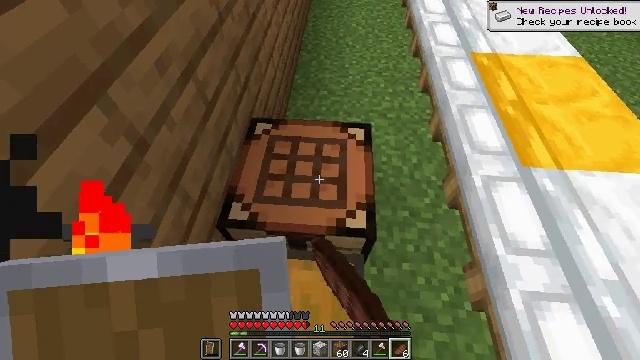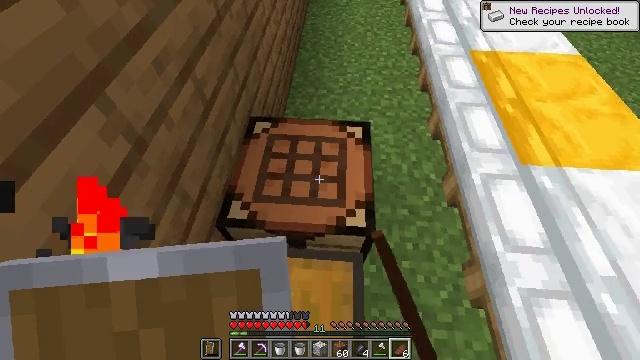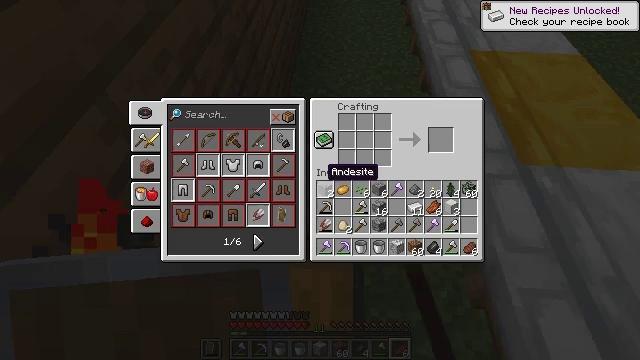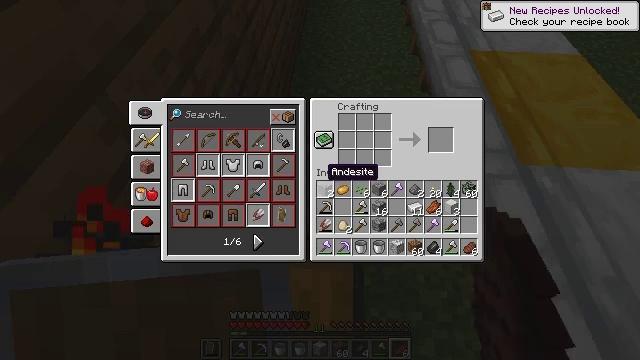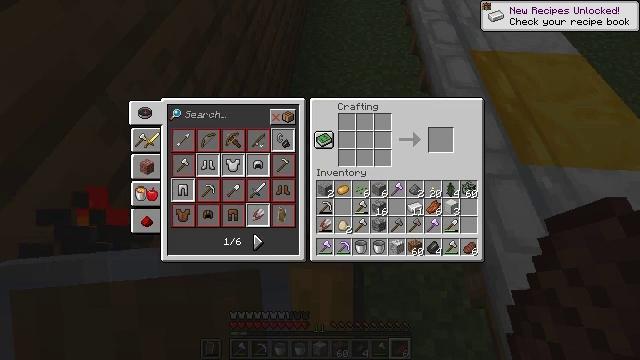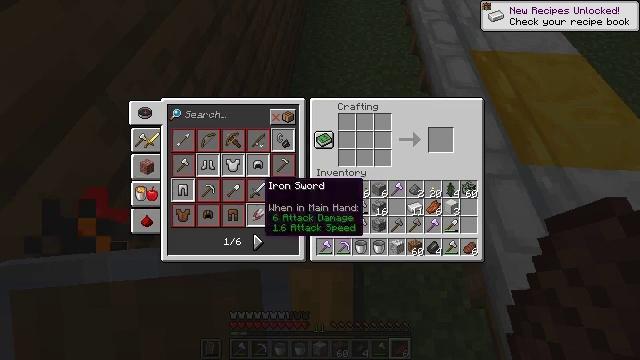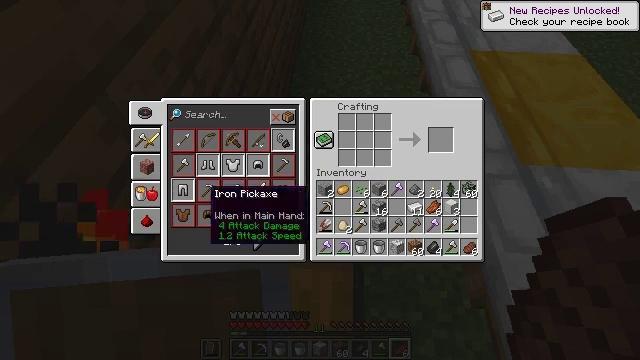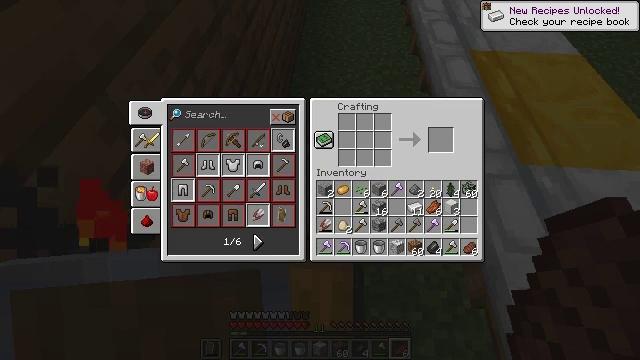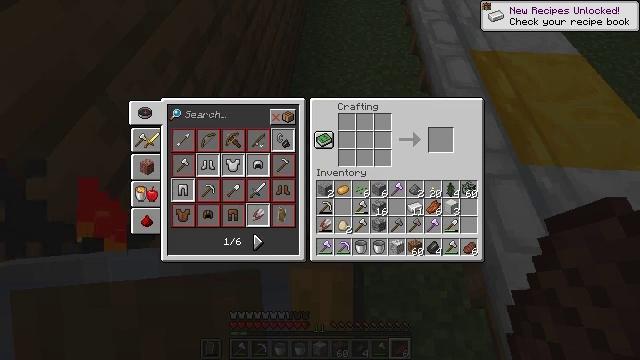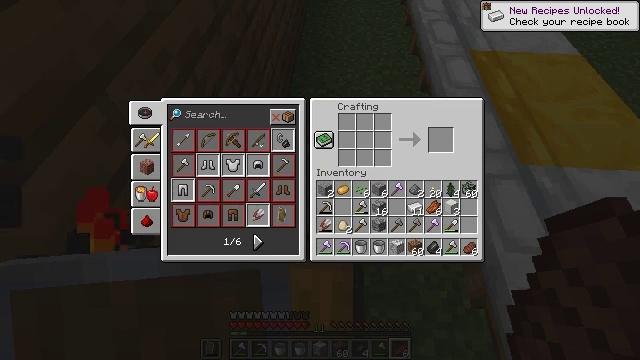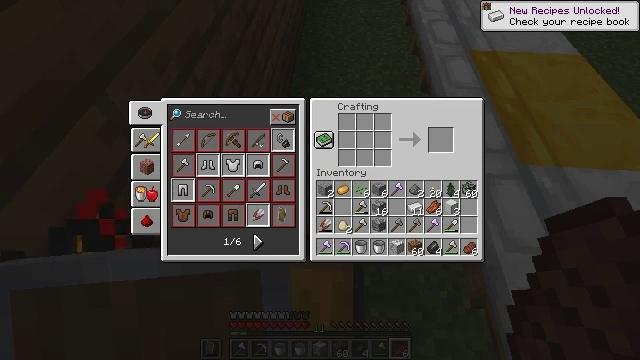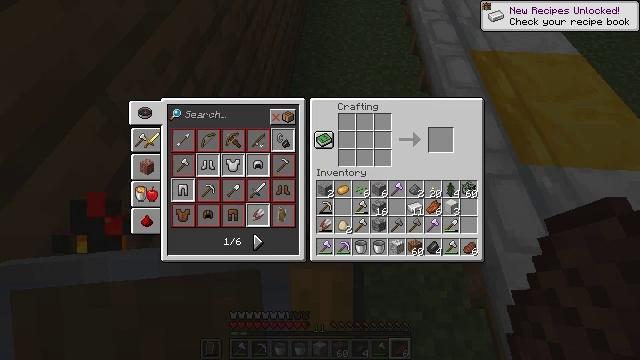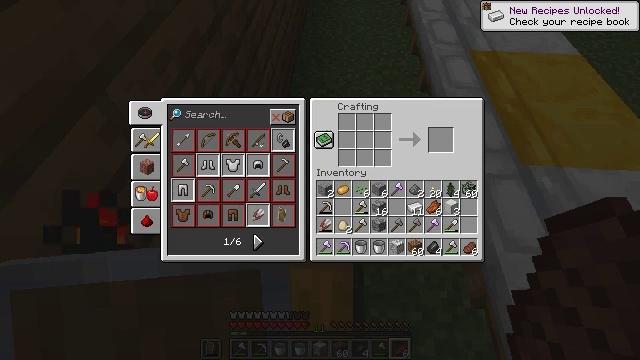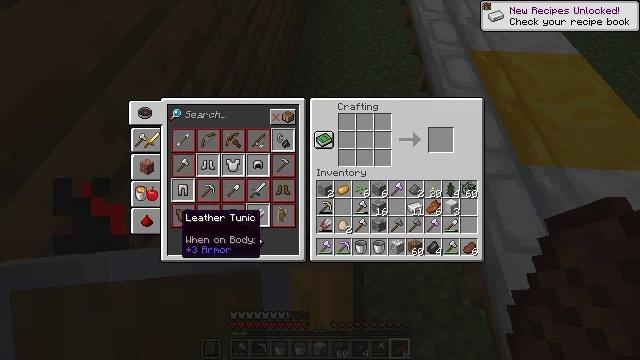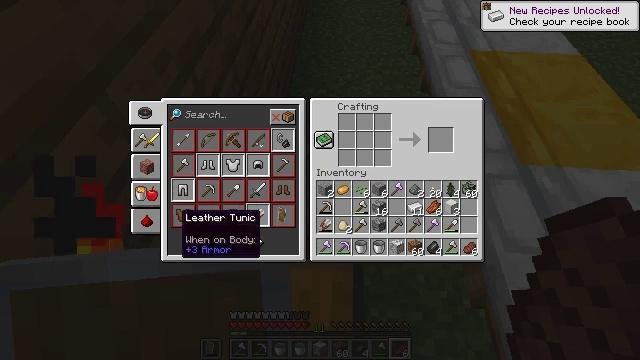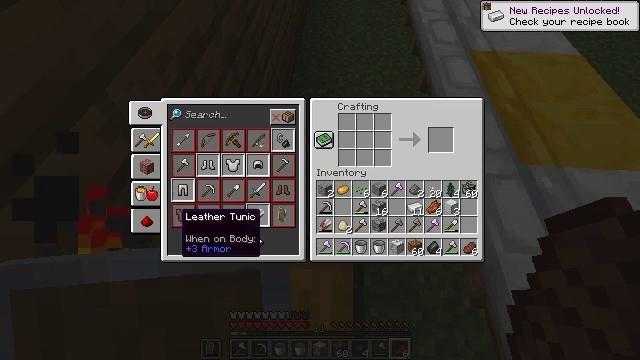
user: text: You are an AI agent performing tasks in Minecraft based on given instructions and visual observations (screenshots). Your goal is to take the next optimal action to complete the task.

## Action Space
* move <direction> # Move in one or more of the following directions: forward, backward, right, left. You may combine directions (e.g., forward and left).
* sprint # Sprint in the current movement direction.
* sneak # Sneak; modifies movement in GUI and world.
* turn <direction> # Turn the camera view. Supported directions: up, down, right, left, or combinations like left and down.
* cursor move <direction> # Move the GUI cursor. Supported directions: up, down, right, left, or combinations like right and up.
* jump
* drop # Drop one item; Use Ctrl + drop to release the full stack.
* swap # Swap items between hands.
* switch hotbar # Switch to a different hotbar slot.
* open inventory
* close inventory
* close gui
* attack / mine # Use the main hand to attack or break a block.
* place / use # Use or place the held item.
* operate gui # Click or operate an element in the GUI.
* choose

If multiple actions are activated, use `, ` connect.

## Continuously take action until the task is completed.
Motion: motion action
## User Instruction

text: Combine iron blocks and ingots to make an anvil.
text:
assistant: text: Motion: no_op
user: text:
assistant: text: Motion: no_op
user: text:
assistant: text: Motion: no_op
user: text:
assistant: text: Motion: cursor move left
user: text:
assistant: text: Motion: cursor move left and down
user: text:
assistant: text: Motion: cursor move left and down
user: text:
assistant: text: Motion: cursor move left
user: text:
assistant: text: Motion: cursor move left
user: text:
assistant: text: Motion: no_op
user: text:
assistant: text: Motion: no_op
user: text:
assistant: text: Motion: no_op
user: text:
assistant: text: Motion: cursor move right and down
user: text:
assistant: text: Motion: cursor move right and down
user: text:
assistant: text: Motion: no_op
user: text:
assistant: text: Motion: no_op
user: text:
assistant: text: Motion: cursor move up
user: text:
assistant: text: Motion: cursor move left and up
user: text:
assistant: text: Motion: cursor move up
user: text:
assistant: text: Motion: cursor move up
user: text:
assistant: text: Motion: operate gui
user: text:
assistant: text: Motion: operate gui
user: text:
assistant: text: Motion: operate gui
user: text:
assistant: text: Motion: no_op
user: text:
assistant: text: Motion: no_op
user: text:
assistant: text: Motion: no_op
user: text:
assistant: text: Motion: no_op
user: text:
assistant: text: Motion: no_op
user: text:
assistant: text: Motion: cursor move right
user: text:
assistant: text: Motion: cursor move right
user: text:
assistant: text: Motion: no_op